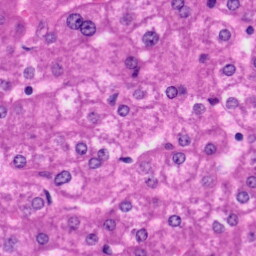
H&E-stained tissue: Liver